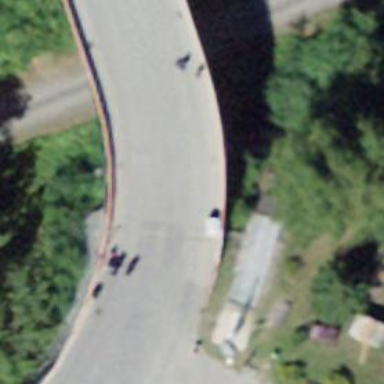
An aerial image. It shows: Residential road with asphalt surface that includes bridge. There is no sidewalk on the bridge.